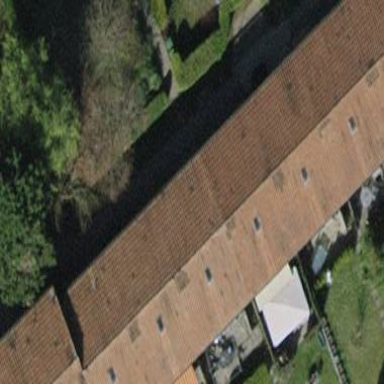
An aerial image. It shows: Terrace building.